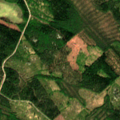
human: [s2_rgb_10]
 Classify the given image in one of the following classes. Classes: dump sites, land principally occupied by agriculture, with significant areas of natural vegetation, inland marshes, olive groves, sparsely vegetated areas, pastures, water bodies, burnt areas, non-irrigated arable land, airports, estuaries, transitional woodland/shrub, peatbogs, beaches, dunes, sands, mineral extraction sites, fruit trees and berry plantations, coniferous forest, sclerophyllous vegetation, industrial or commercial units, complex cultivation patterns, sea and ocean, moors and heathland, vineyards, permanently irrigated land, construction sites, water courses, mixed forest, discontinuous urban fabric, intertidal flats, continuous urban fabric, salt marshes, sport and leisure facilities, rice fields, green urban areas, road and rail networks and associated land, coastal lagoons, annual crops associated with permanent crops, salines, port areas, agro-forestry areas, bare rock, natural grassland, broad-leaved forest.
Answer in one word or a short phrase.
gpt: coniferous forest, mixed forest, transitional woodland/shrub